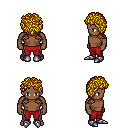
a pixel art fantasy rpg character, male body template, human, dark skin, leather shoulder armor, red pants, blonde curly afro hairstyle, metal boots, four views (front, back, left, right), 2x2 character sprite sheet, small pixel art, hard edges, no anti-aliasing